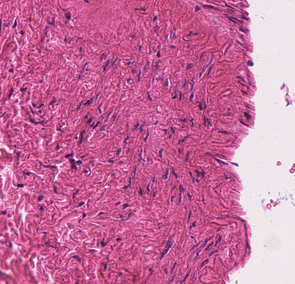
Tumor epithelial tissue: no
Tumor-associated stroma tissue: yes
Normal tissue: no